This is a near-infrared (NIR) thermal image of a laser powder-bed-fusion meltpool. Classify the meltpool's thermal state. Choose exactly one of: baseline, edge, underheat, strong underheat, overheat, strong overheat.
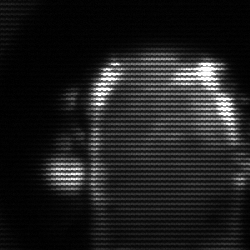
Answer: baseline